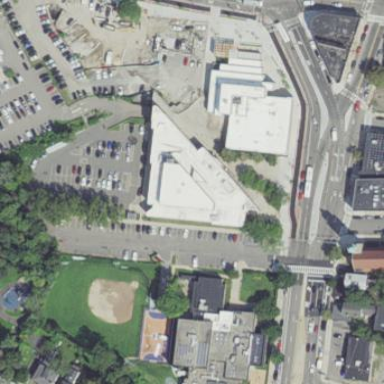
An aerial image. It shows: Courthouse building.